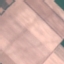
Land use / land cover: AnnualCrop